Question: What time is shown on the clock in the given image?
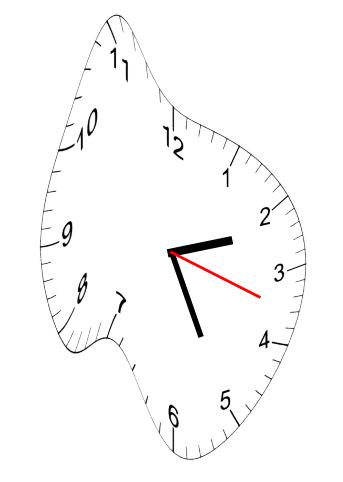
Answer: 02:25:18